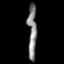
Tissue: prostate
Cell type: T cells
Senescence score: 0.2346
Nuclear area (px): 464
Mean DAPI intensity: 130.332